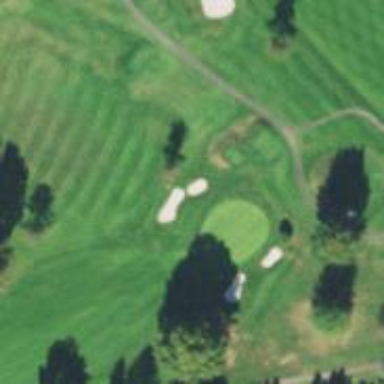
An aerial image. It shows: Golf hole.